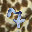
Label: 7